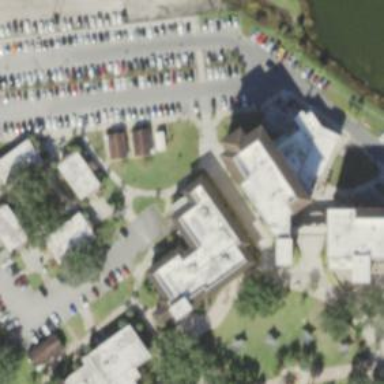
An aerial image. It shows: College building.